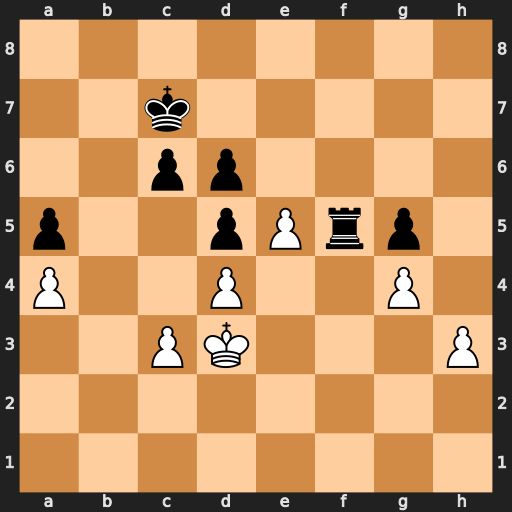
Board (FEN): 8/2k5/2pp4/p2pPrp1/P2P2P1/2PK3P/8/8
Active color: w
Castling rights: -
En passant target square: -
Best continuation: gxf5 dxe5 dxe5